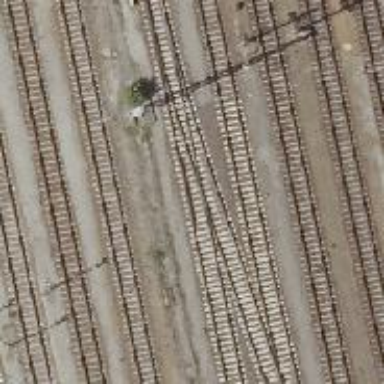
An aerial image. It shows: Siding railway line with electrified contact line for the trains.